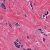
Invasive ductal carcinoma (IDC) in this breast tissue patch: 0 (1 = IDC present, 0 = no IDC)